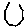
Label: hexagon